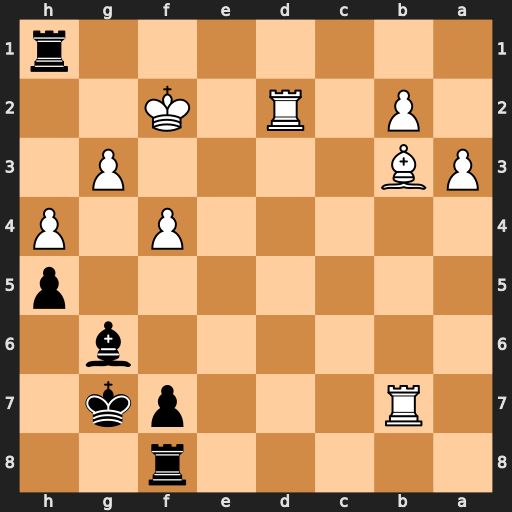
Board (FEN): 5r2/1R3pk1/6b1/7p/5P1P/PB4P1/1P1R1K2/7r
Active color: b
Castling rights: -
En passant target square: -
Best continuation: Rh2+ Kf3 Rxd2